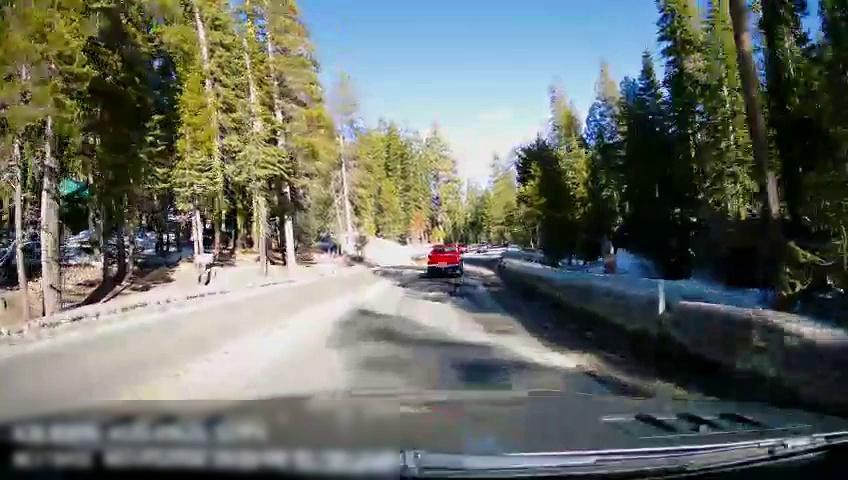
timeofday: Day
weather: Sunny
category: Drivable Space
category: Vehicles | Truck